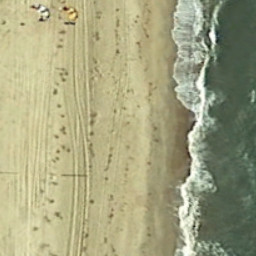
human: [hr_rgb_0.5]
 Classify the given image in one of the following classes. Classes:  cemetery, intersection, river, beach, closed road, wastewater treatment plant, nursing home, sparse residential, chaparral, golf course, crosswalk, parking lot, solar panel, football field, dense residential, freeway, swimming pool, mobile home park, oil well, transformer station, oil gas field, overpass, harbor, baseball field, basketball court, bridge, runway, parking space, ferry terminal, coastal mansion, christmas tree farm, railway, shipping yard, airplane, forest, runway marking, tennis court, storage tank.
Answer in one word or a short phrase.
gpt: beach